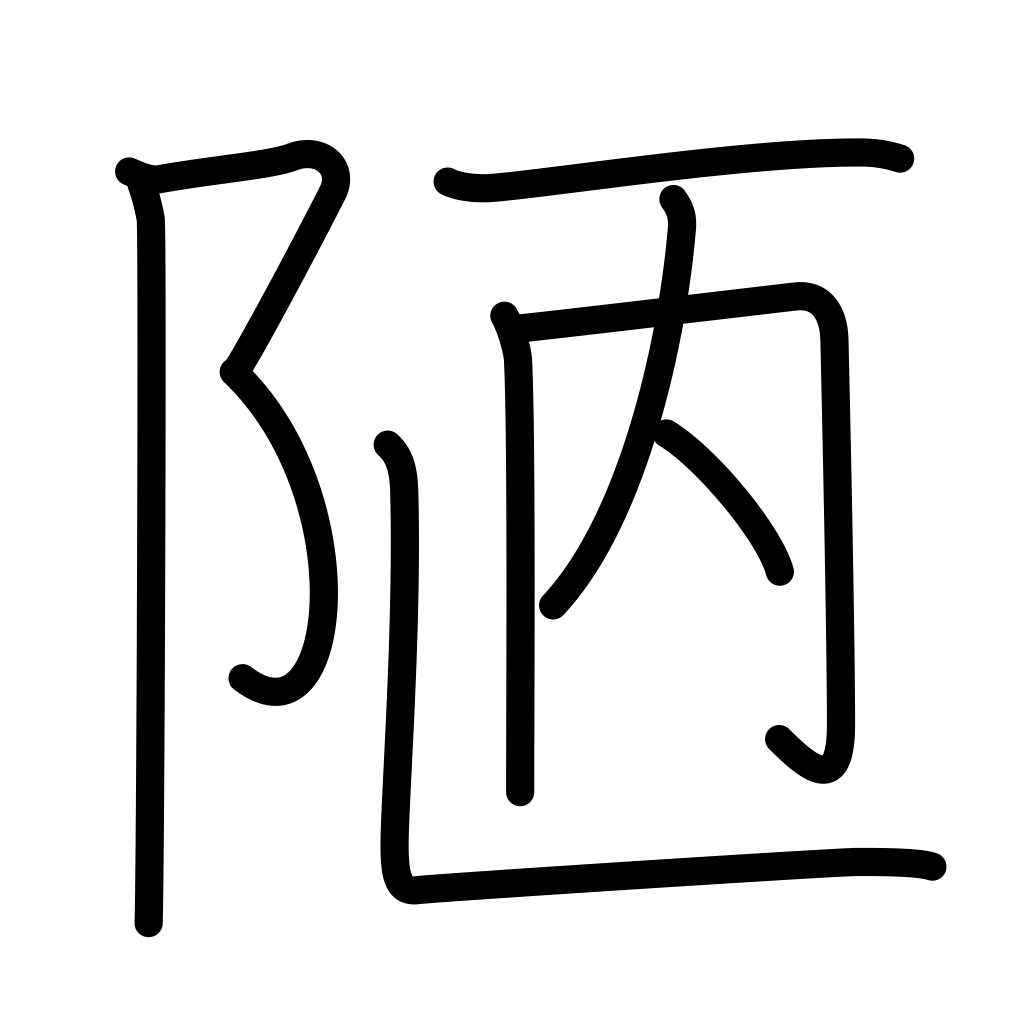
Meaning: narrowness, meanness, humbleness